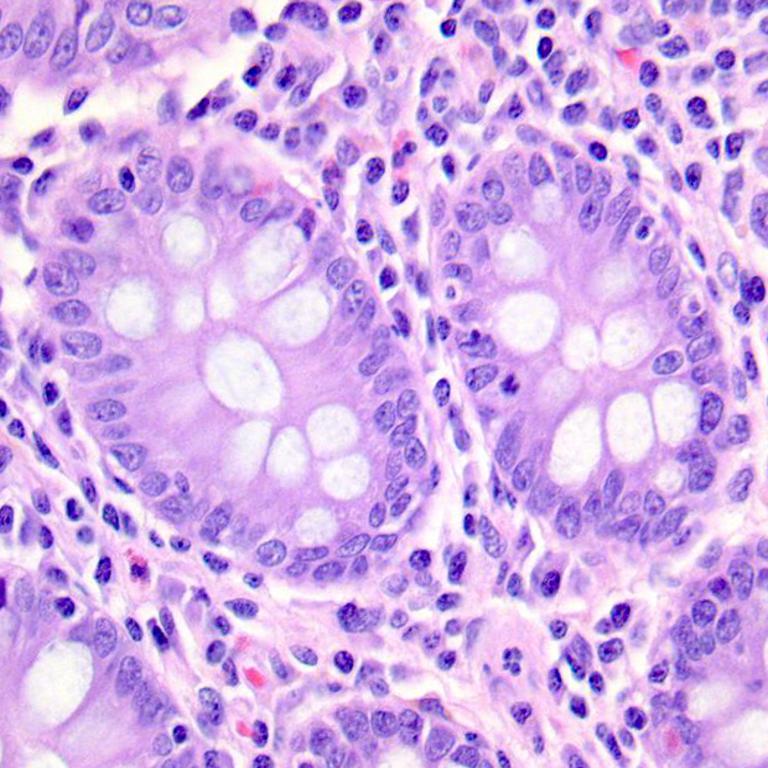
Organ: colon
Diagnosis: benign